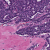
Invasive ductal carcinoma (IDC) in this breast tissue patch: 1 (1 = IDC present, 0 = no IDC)